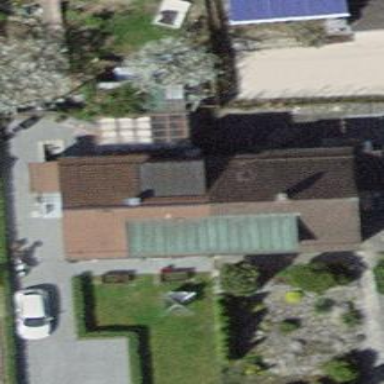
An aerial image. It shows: Semidetached house with gabled roof.